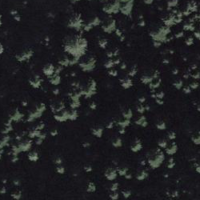
EUNIS habitat code: 43
Species observed at this site:
Tussilago farfara